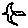
Label: bird